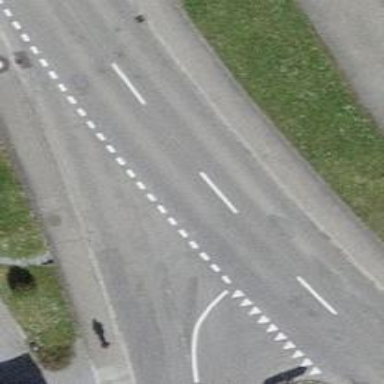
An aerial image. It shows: Tertiary road.